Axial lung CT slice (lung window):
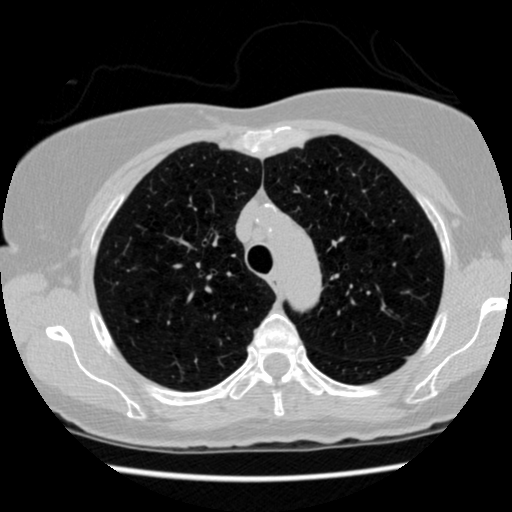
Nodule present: no